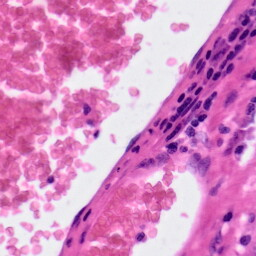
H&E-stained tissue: Colon